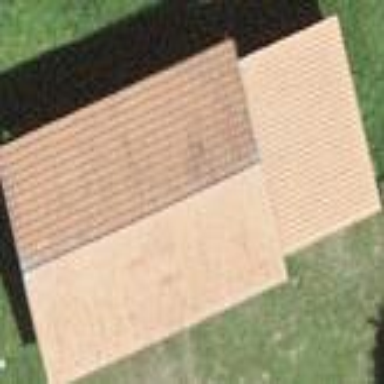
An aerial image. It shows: Shed building.